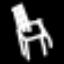
Label: chair